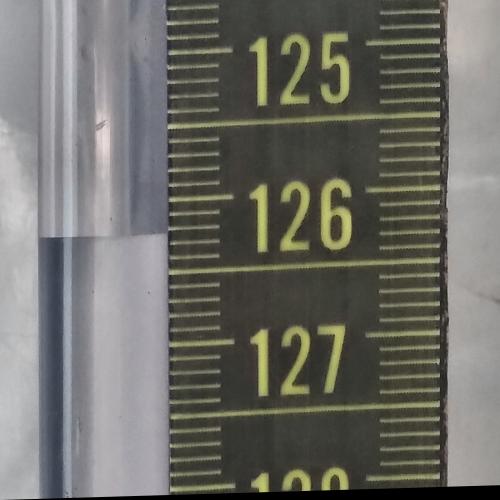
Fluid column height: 126.2 cm